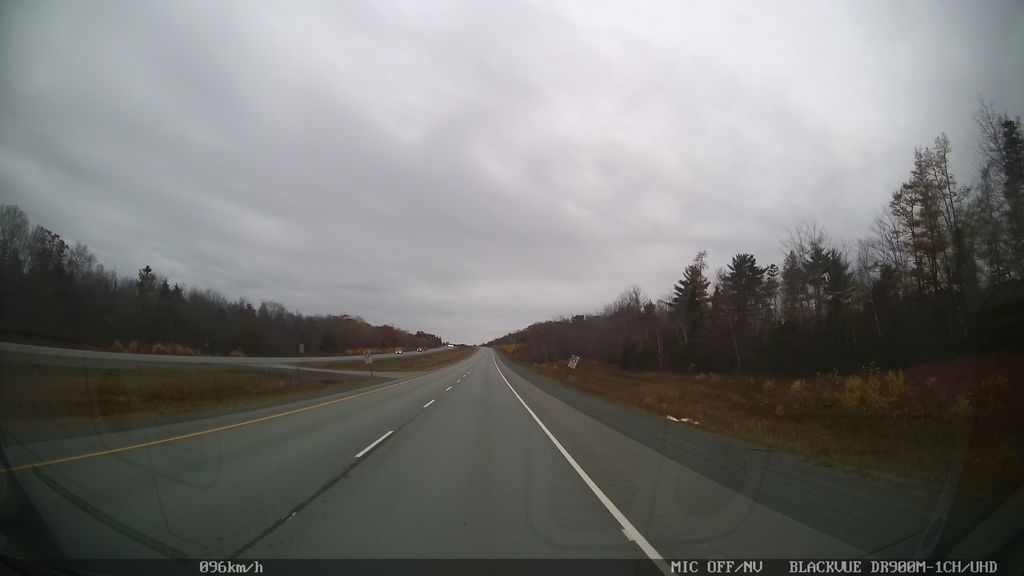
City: halifax